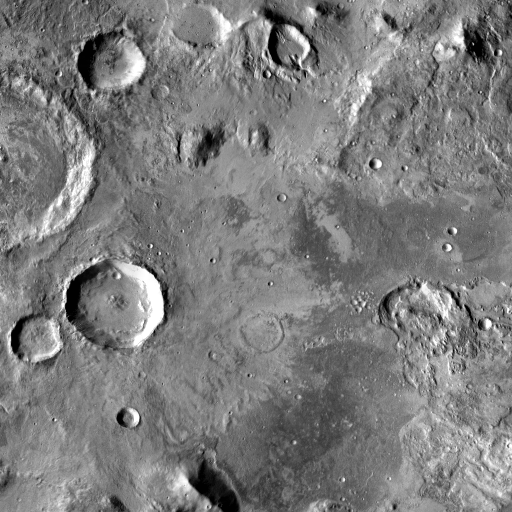
Crater classes present: Background, Other, Layered, Buried, Secondary